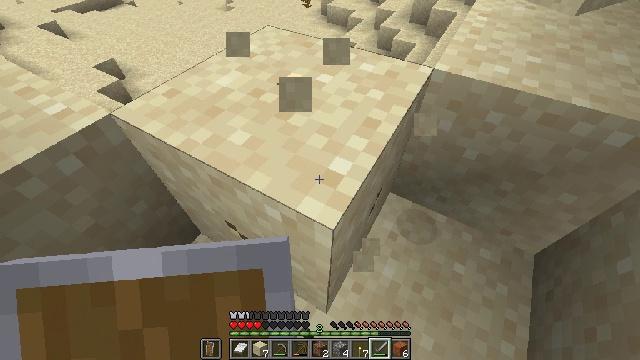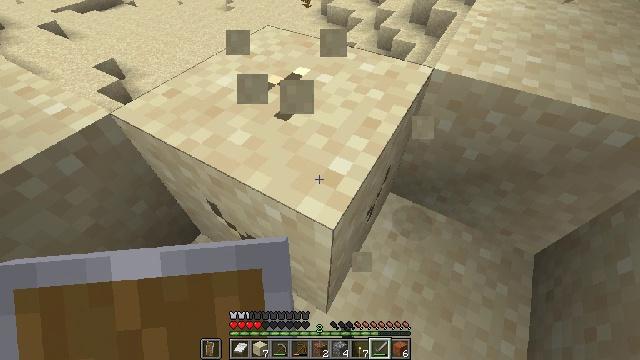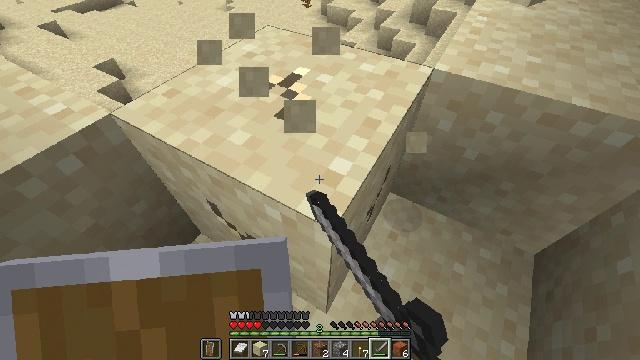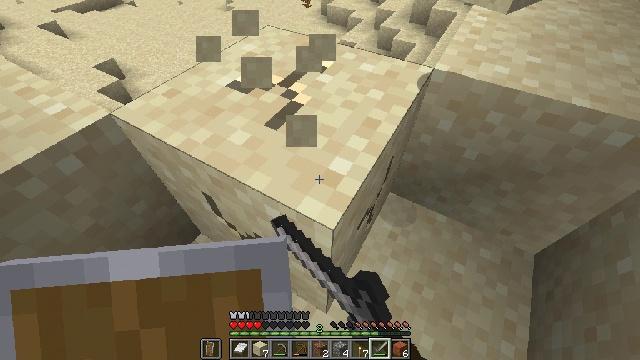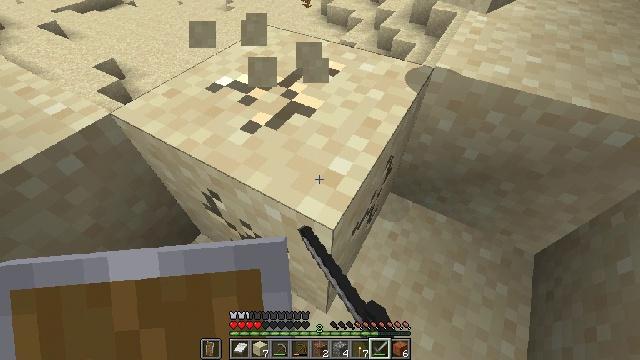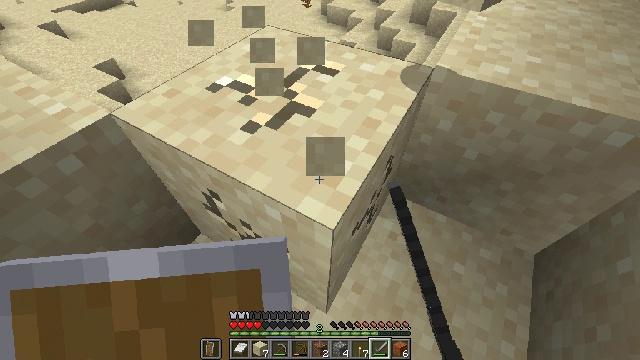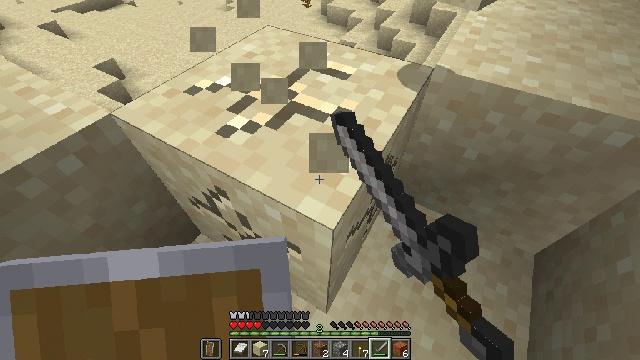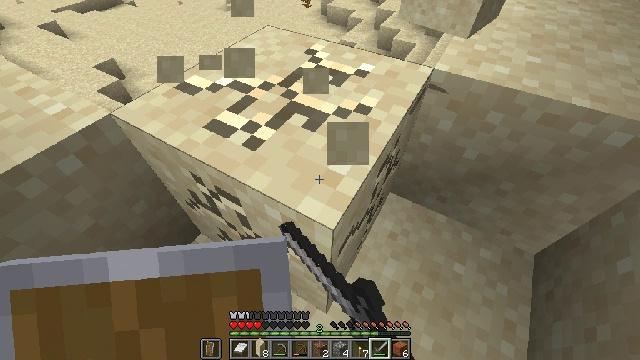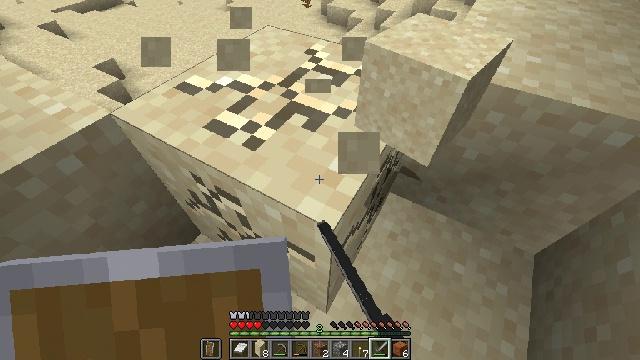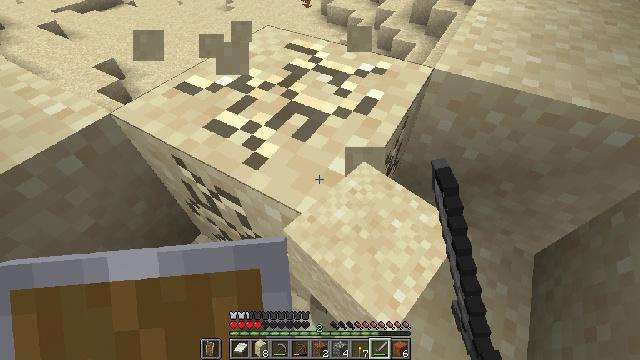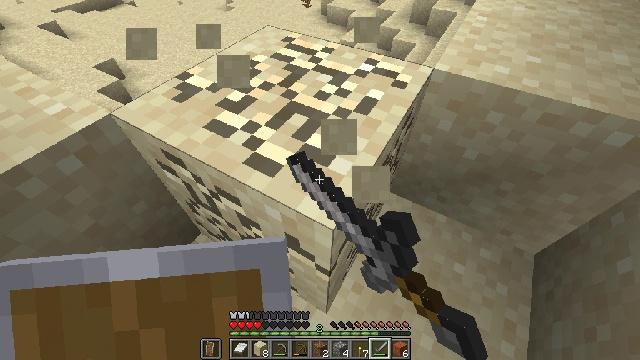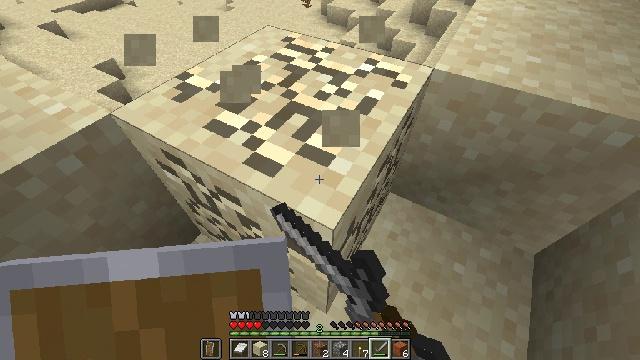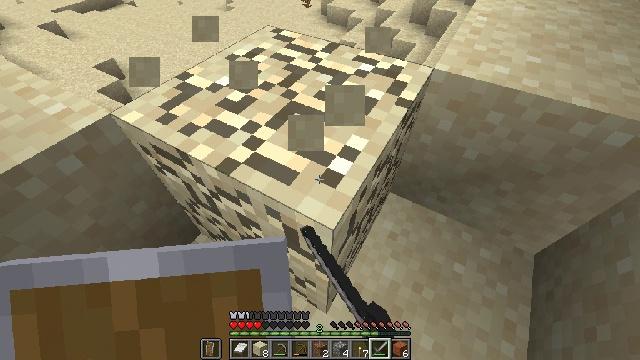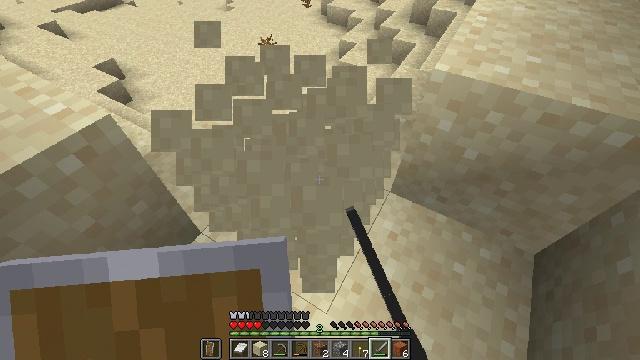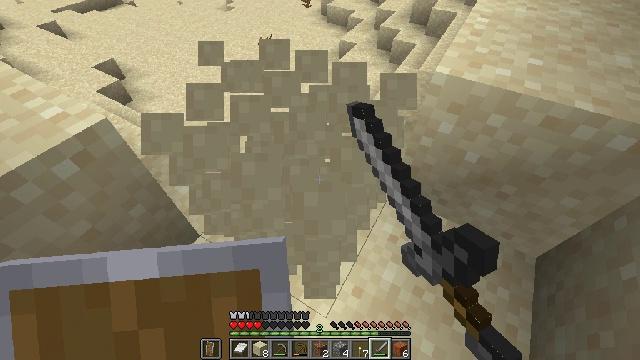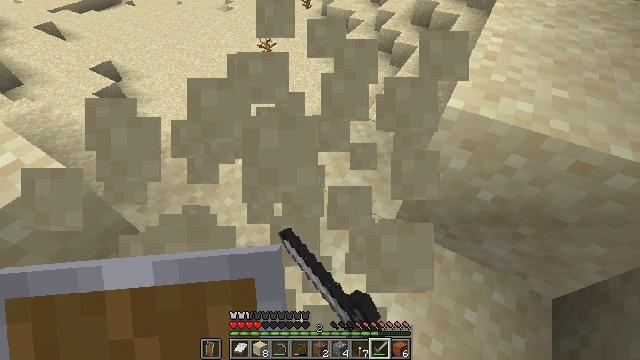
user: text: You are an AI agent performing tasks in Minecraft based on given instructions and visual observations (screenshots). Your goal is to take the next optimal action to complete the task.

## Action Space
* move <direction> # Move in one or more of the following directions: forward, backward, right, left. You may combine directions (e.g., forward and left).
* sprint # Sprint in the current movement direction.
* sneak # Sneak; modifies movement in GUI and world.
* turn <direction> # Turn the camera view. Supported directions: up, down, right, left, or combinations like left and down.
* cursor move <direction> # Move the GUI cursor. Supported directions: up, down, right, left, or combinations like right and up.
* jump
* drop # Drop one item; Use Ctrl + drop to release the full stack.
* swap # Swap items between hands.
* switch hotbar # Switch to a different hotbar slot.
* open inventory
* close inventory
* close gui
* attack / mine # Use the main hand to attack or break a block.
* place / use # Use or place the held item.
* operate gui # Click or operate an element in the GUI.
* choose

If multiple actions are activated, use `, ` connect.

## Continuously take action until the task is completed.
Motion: motion action
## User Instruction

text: Mine sand by the water.
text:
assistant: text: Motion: attack / mine
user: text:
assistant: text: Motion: attack / mine
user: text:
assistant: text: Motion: attack / mine
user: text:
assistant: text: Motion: attack / mine
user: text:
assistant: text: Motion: attack / mine
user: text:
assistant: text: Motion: attack / mine
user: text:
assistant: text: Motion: attack / mine
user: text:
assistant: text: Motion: attack / mine
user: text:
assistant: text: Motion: attack / mine
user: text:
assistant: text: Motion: attack / mine
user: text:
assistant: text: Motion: attack / mine
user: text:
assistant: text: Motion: attack / mine
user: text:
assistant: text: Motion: attack / mine
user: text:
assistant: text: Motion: move forward, attack / mine
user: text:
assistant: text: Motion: move forward, attack / mine
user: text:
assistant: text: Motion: move forward, turn right, attack / mine
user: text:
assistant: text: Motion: move forward, turn right, attack / mine
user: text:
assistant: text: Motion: move forward, turn right, attack / mine
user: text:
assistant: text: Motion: move forward, turn right, attack / mine
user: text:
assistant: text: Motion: move forward, turn right, attack / mine
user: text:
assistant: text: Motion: turn right, attack / mine
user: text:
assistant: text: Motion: turn right, attack / mine
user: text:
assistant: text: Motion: turn right, attack / mine
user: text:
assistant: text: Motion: attack / mine
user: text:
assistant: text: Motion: attack / mine
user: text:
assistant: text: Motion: attack / mine
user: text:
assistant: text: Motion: attack / mine
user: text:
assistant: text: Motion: attack / mine
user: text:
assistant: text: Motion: attack / mine
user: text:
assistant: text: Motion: attack / mine